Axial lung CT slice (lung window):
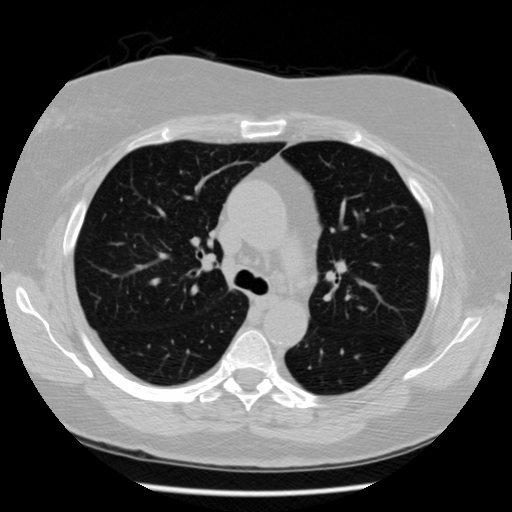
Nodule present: no